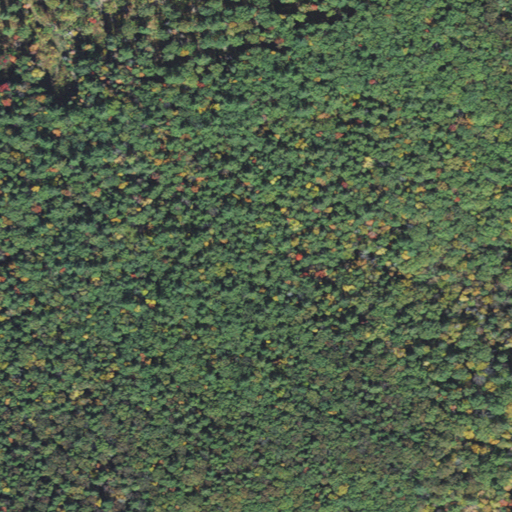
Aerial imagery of ridge(s) in Massachusetts named Upper Bald Hills containing mixed forest, evergreen forest, and deciduous forest